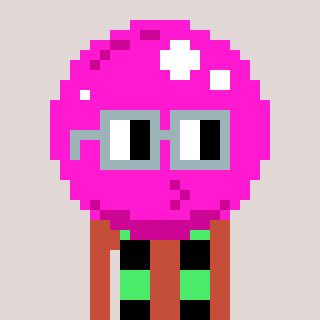
a pixel art character with square dark gray glasses, a bubblegum-shaped head and a rust-colored body on a warm background